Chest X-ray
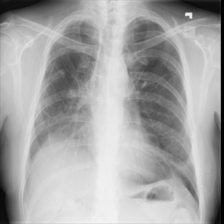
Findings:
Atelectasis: negative
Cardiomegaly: negative
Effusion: negative
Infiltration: negative
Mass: negative
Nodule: negative
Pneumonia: negative
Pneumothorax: negative
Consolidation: negative
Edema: negative
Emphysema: negative
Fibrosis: negative
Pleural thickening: negative
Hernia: negative